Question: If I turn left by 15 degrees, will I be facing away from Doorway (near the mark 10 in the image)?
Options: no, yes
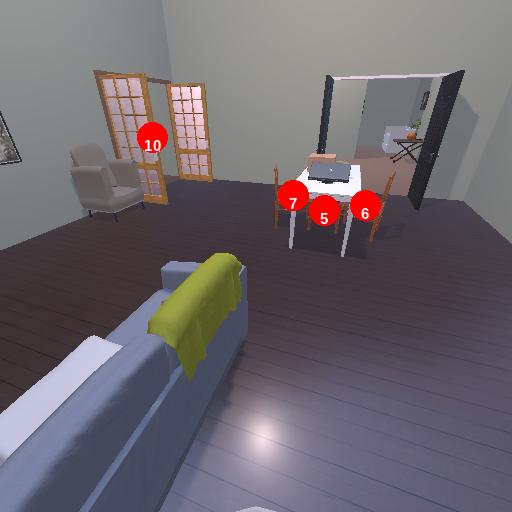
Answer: no